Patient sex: M
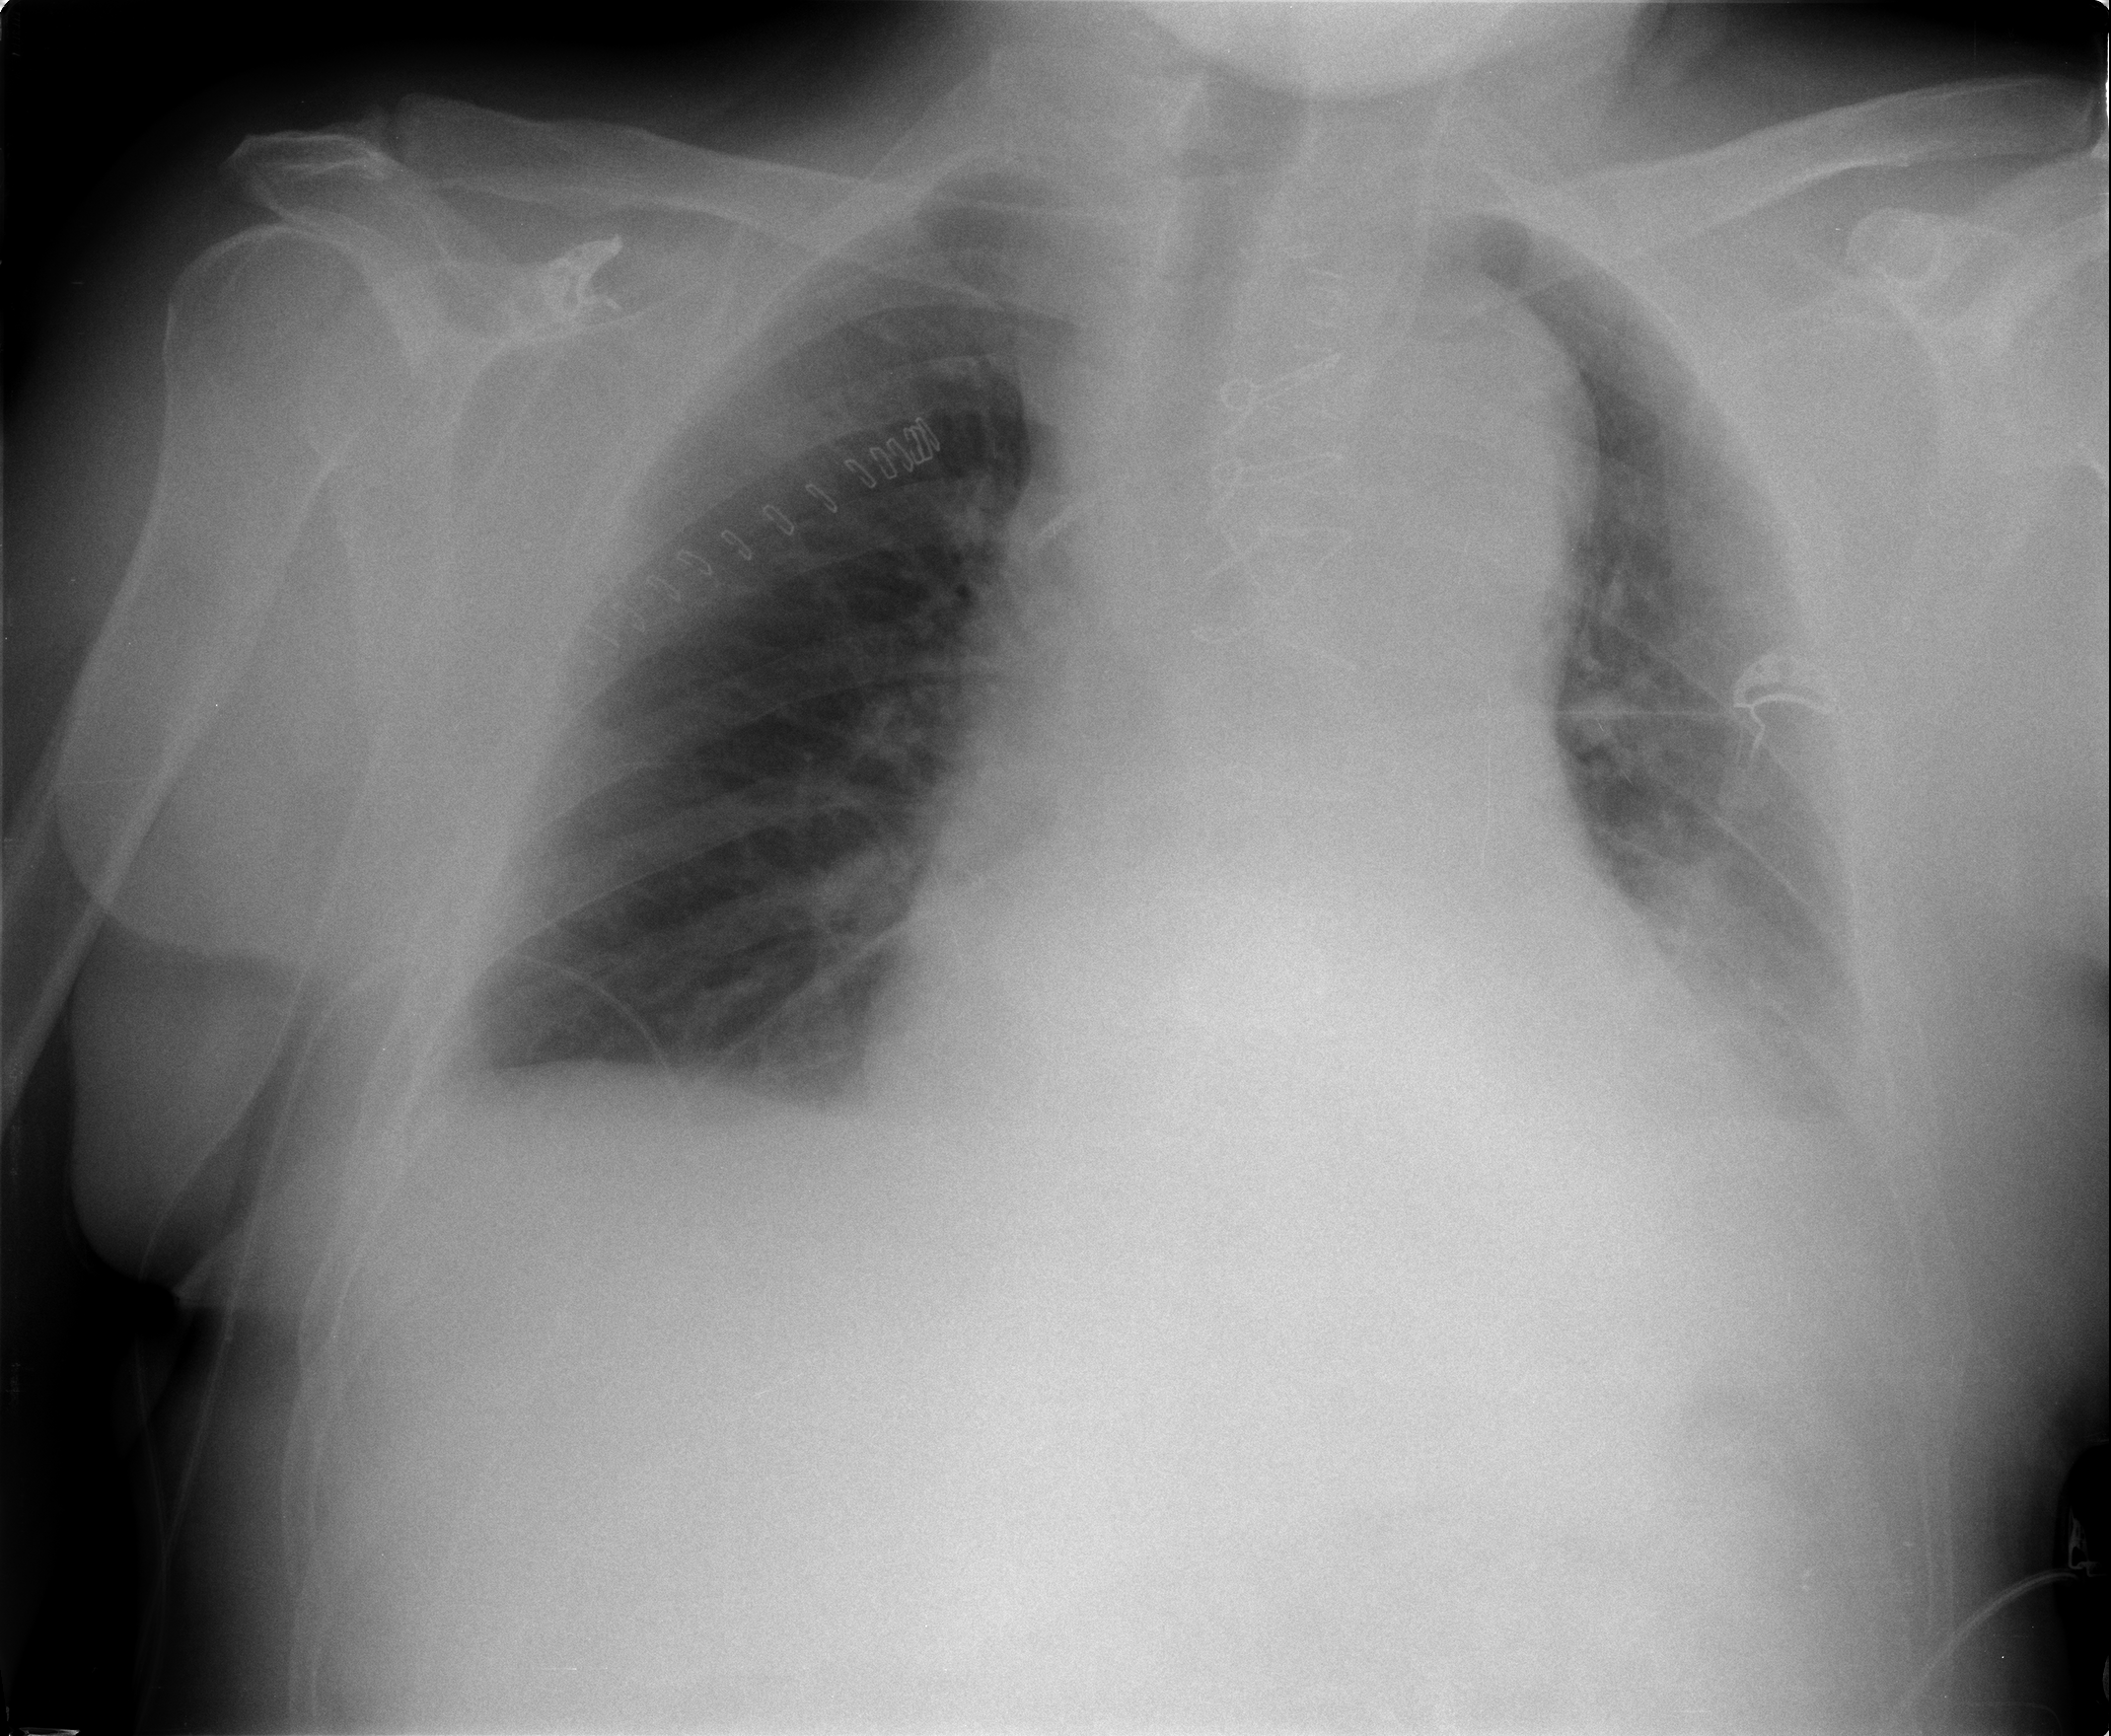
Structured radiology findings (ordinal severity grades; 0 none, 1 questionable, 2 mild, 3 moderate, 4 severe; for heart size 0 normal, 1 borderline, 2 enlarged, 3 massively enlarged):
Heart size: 1
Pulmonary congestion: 1
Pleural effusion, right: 1
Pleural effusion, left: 2
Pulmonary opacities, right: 0
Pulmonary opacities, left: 0
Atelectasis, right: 0
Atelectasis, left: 2